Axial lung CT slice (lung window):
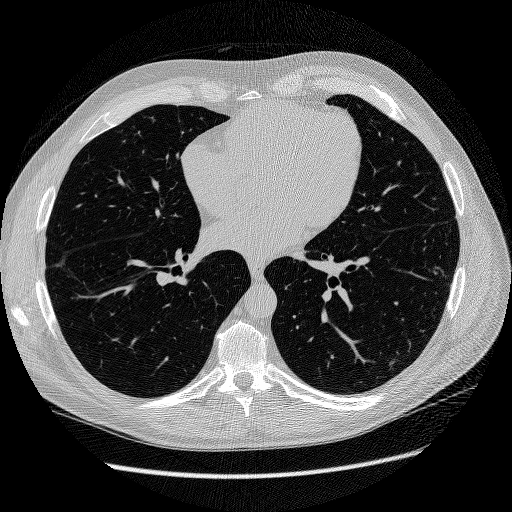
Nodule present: no